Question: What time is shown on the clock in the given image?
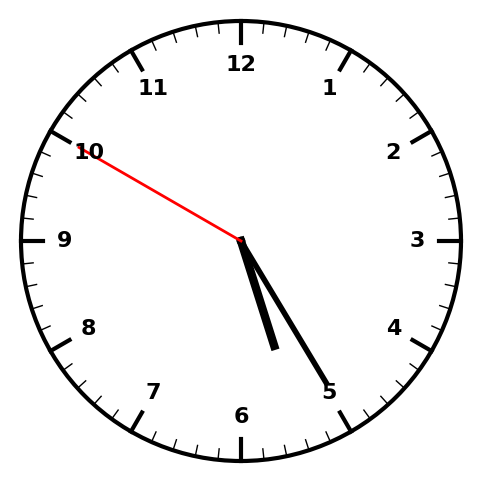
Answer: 05:24:50